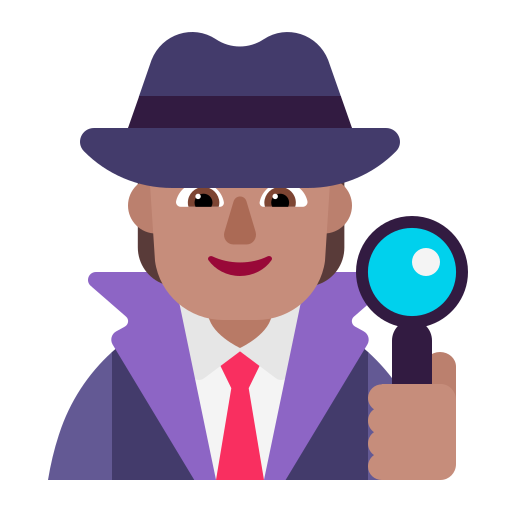
detective flat